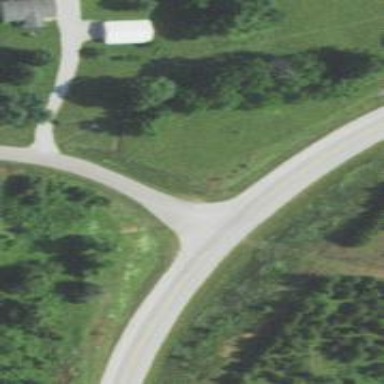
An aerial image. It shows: Secondary road.